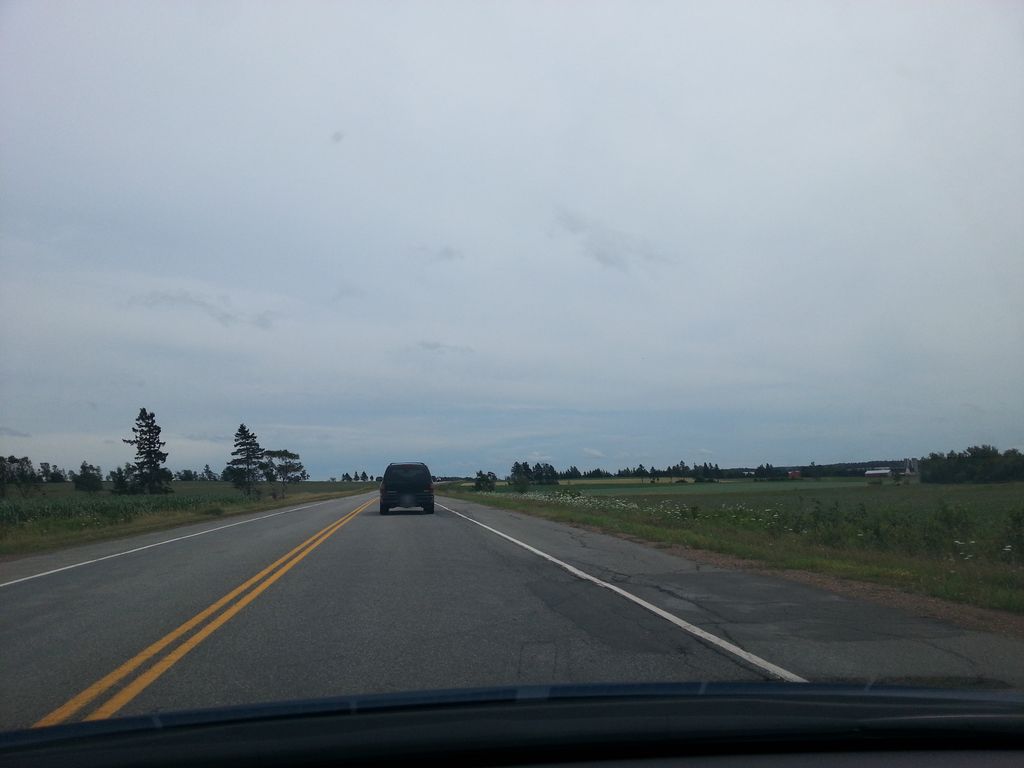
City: charlottetown